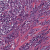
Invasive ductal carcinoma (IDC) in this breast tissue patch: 1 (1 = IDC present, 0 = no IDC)